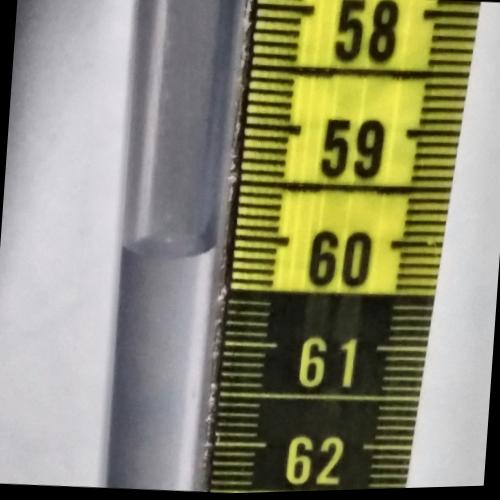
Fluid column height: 60.1 cm